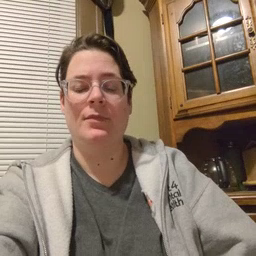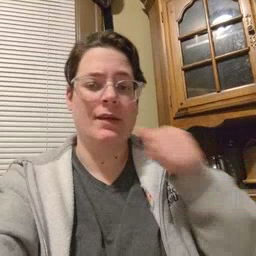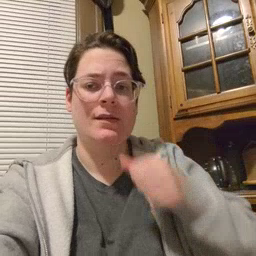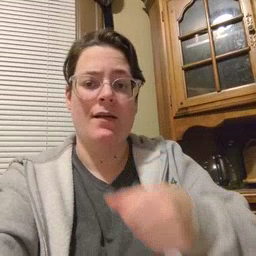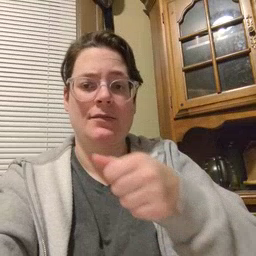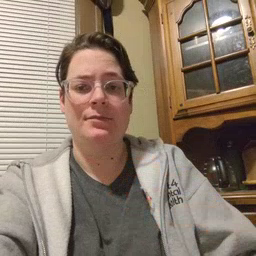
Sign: hide